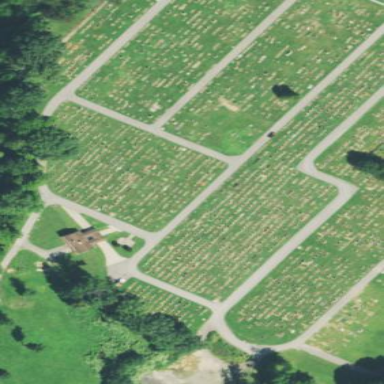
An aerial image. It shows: Grave yard.